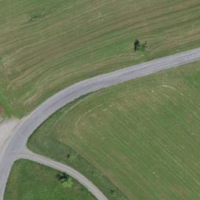
EUNIS habitat code: 24
Species observed at this site:
Gryllotalpa gryllotalpa